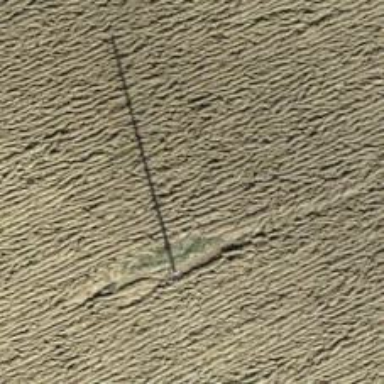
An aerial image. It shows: Power pole.